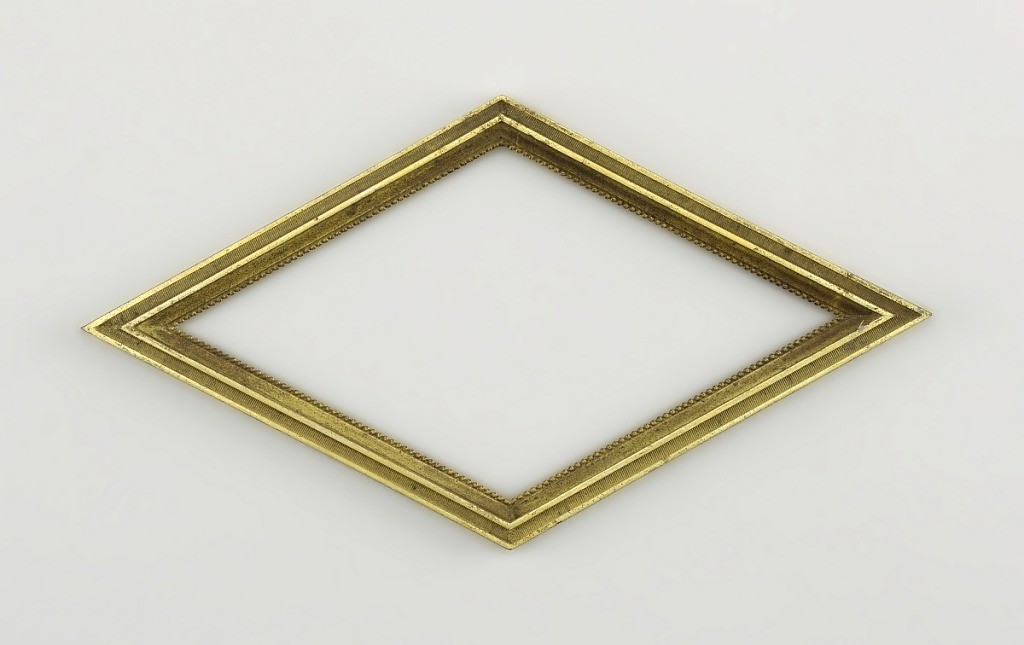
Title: Frame
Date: ca. 1780
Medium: Cast and gilt bronze
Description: Horizontally oriented lozenge-shaped form.